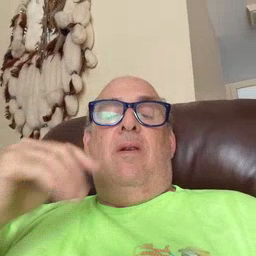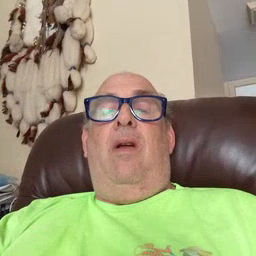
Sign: head